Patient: sex M, age 61
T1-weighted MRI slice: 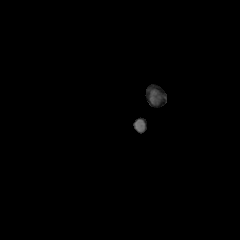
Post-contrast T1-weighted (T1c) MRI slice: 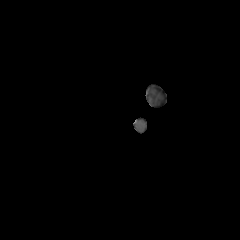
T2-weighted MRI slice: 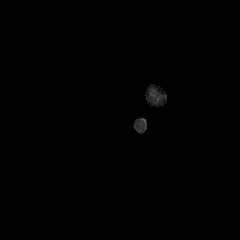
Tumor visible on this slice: no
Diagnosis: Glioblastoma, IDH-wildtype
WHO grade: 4